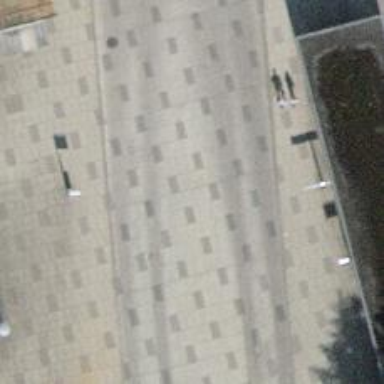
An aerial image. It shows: Bus stop with designated stop position for public transport.